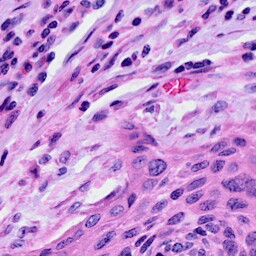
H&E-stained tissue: Cervix